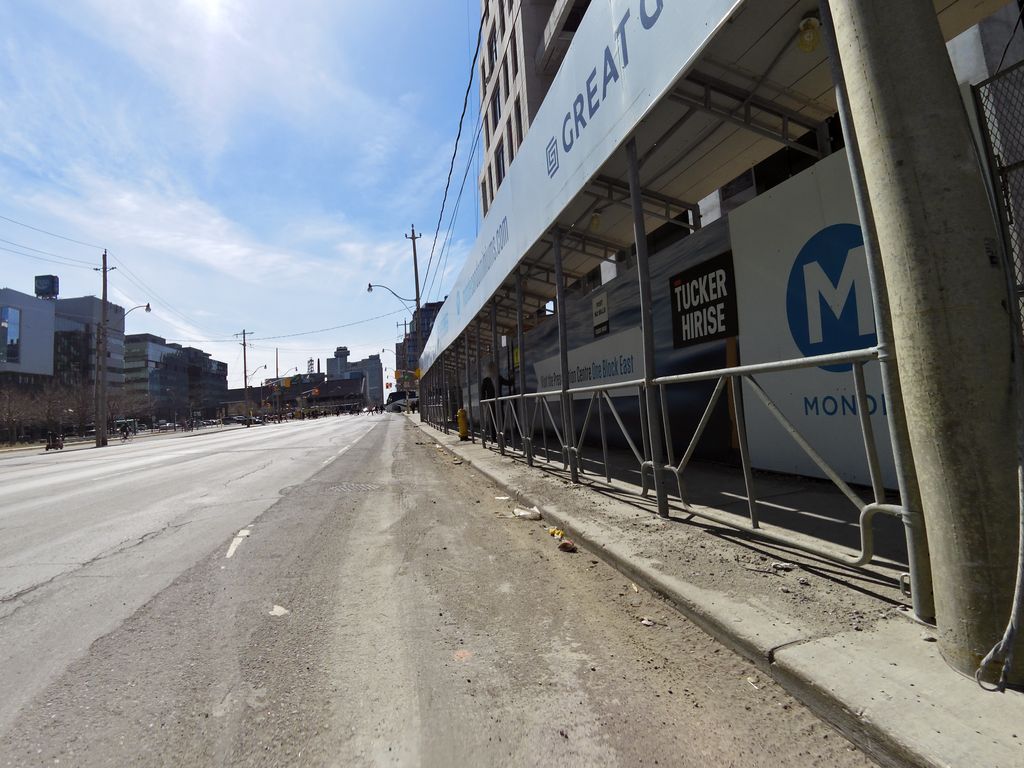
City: toronto